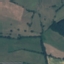
Land use / land cover class: Pasture